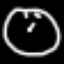
Label: clock